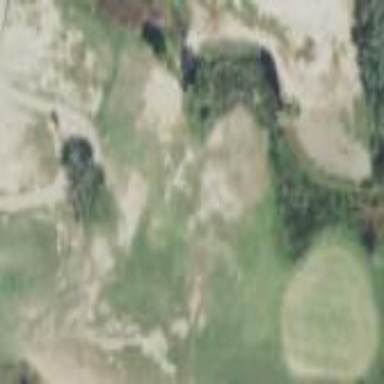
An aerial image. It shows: Grassy fairway on golf course.